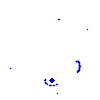
Particle: electron